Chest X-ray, PA view. Patient: 70 years old, sex M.
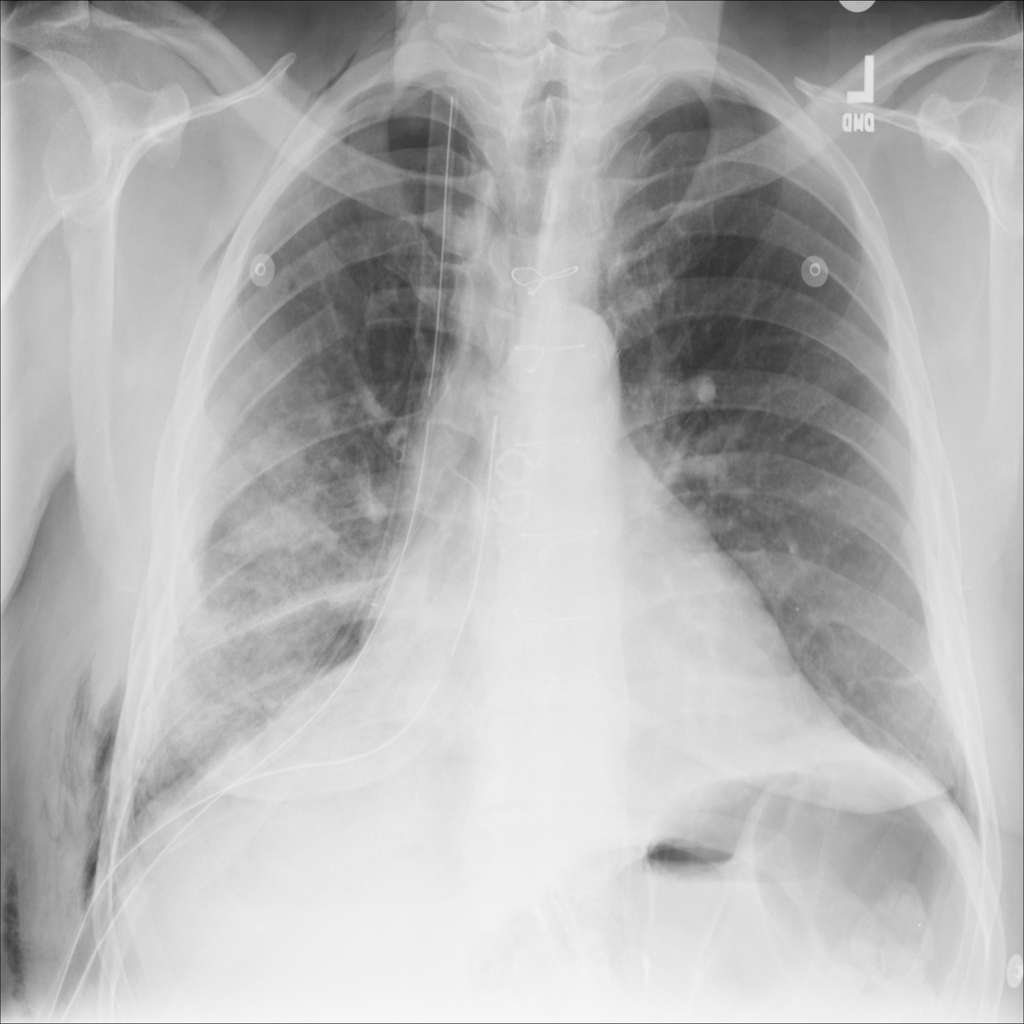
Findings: Edema, Effusion, Emphysema, Infiltration, Mass